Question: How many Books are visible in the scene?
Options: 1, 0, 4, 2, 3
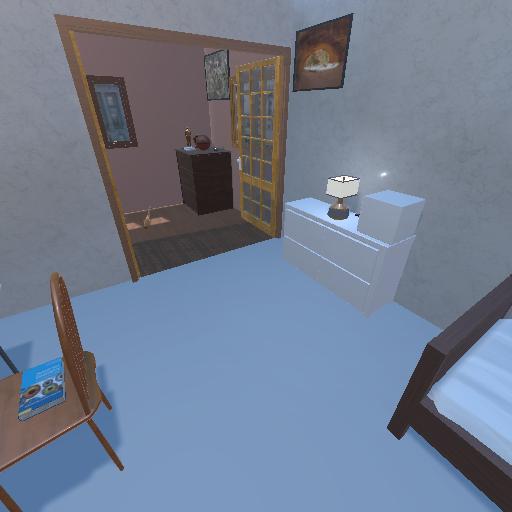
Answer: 1